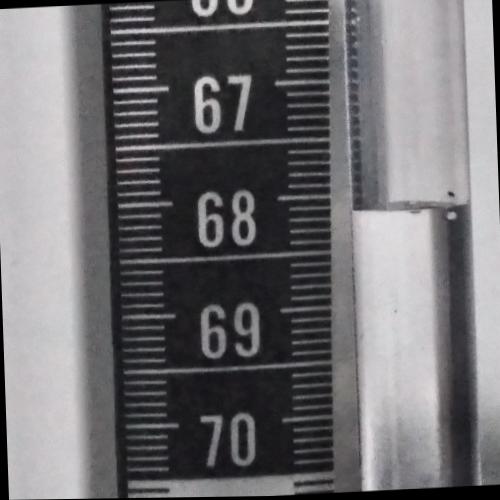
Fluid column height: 68.2 cm